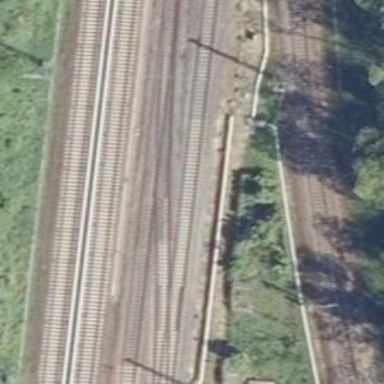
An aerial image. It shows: Railway track with contact lines for electrification.